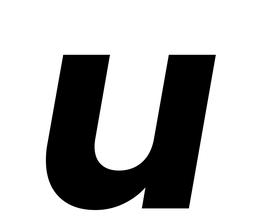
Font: Poppins-BoldItalic